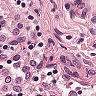
Metastatic tissue present: no